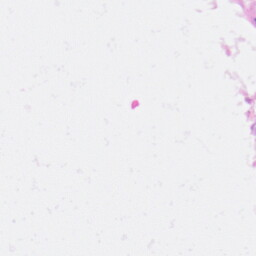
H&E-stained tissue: Heart